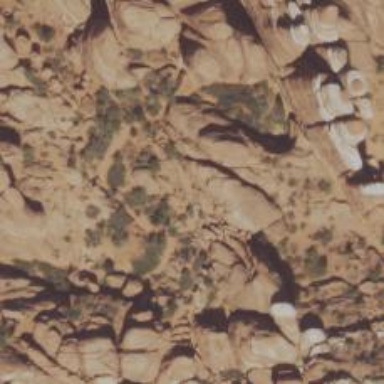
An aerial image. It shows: Cliff in nature.